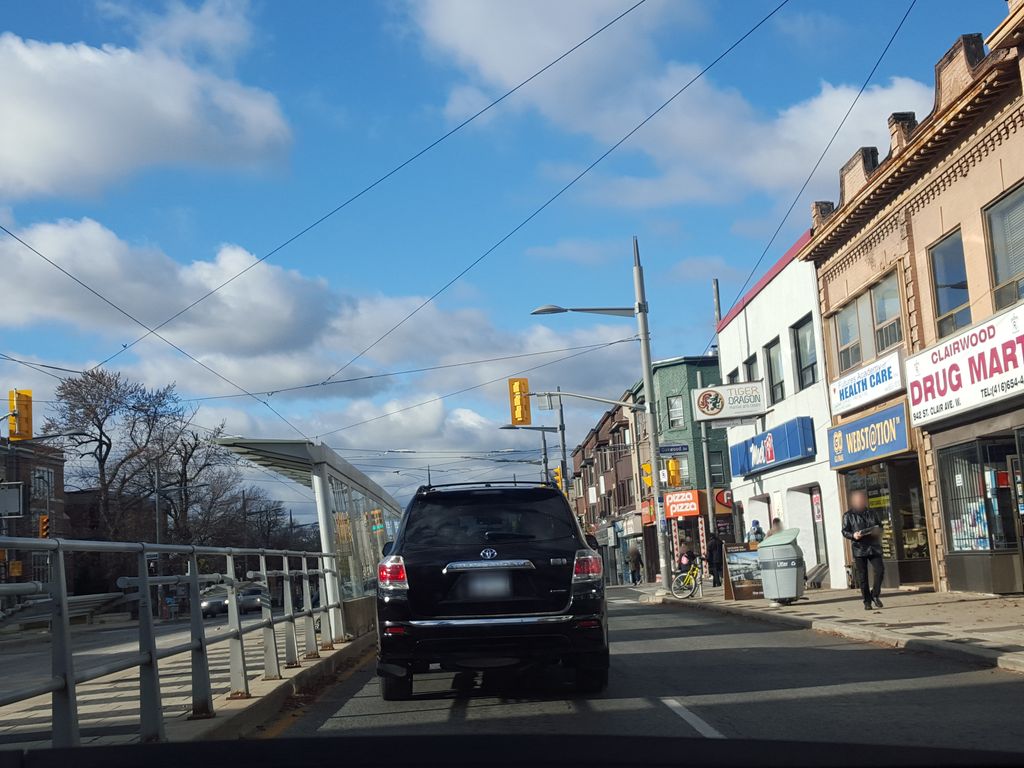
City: toronto